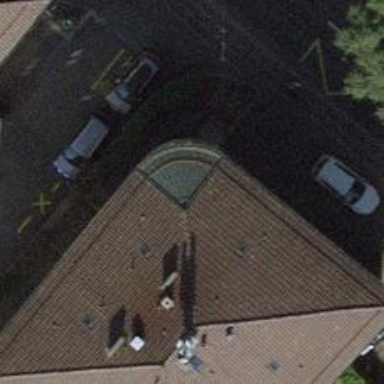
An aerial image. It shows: Beauty shop.